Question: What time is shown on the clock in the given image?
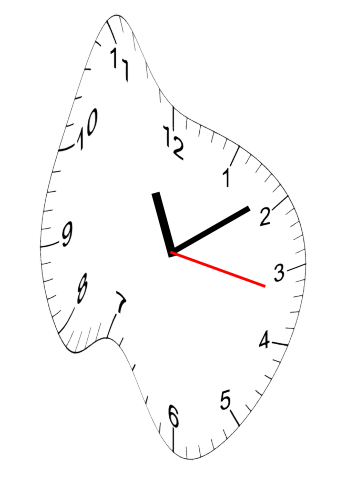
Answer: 11:09:17